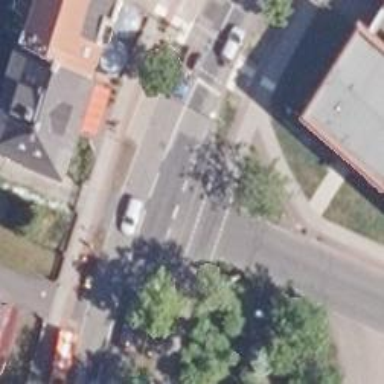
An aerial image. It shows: Secondary road with asphalt surface. There are separate sidewalks on both sides.